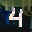
Label: 4